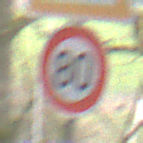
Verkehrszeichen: Geschwindigkeit80
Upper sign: SeitenwindVonRechts
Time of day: MorningAfternoon
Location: Outdoor (Nature)
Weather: PartlyCloudy
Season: NotSpecified
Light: Natural